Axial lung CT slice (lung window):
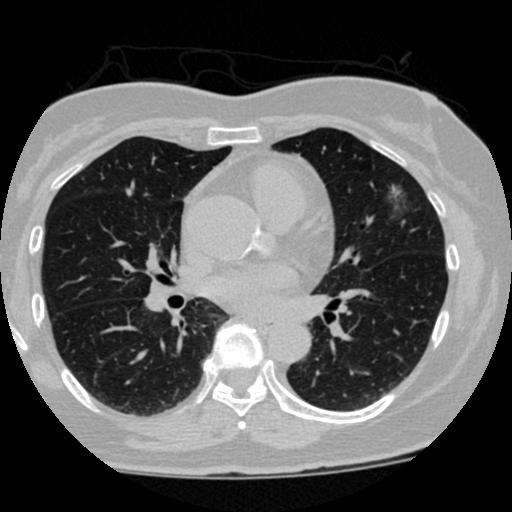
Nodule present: yes
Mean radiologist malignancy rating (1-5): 2.5